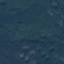
Land use / land cover class: Forest